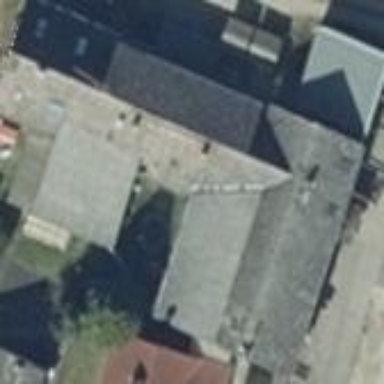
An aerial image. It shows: Building with flat grey roof. The building has some additional parts.